A time-domain vibration trace from a rotating-machine test bench is shown. What is the most likely rotor condition (normal, misalignment, unbalance, looseness)?
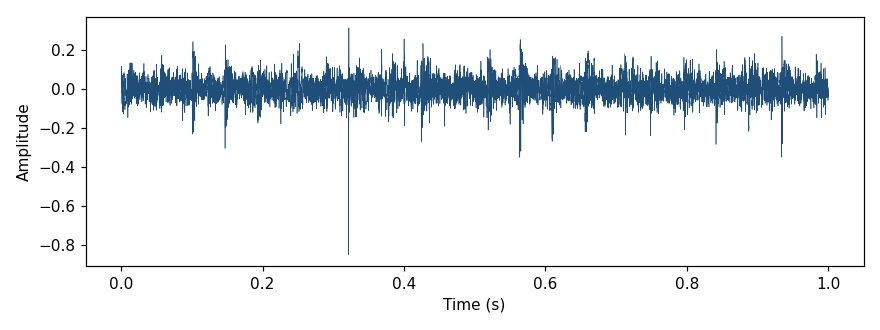
Answer: looseness